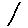
Label: line